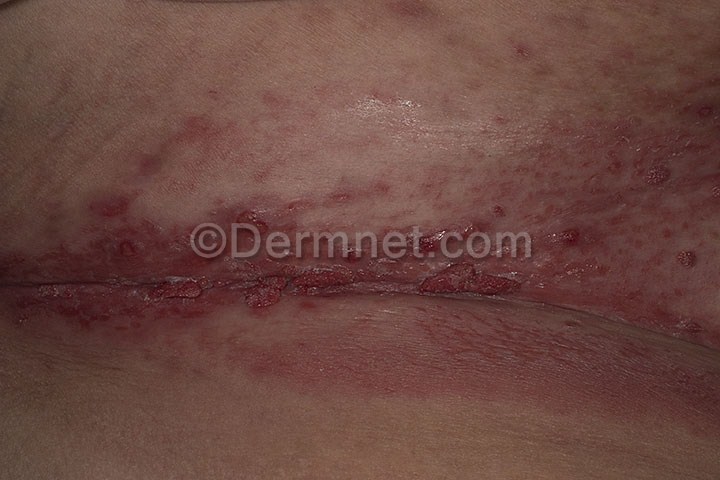
Disease: Herpes HPV and other STDs Photos